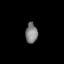
Tissue: lung
Cell type: Fibroblasts
Senescence score: 0.5864
Nuclear area (px): 241
Mean DAPI intensity: 126.763